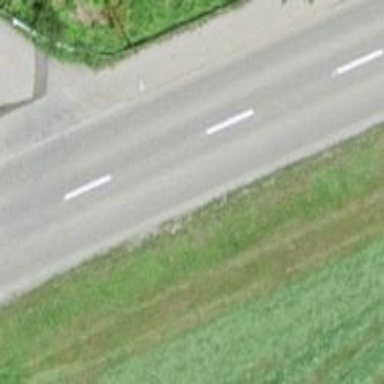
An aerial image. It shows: Paved tertiary road with sidewalk on the left.